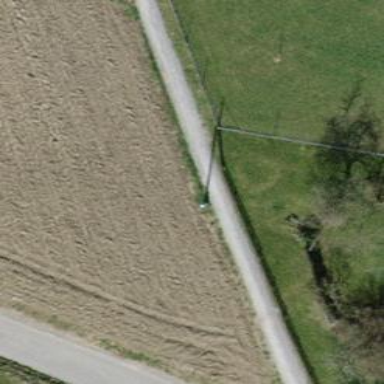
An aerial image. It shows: Utility pole used for telecom services.